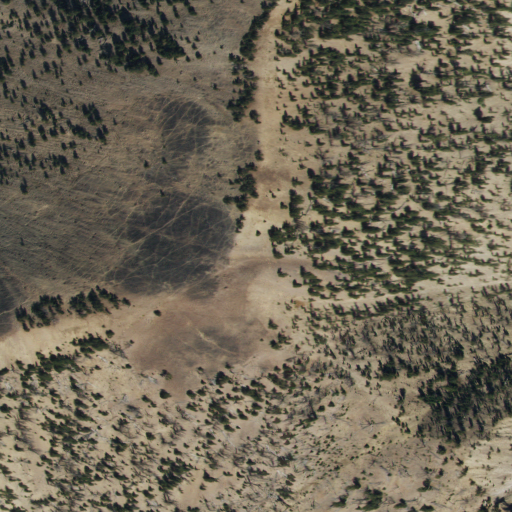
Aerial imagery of mountain in Idaho named East and West Peak containing grassland, shrub, and evergreen forest